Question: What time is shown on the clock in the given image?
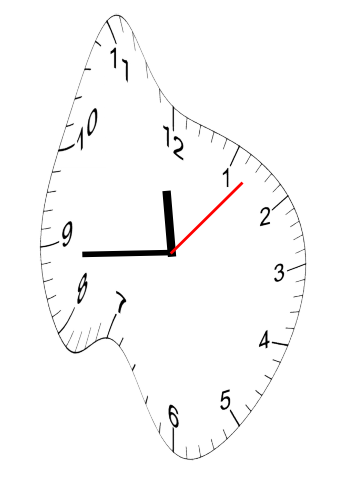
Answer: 11:44:07